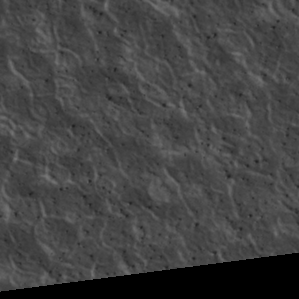
Label: non_frost